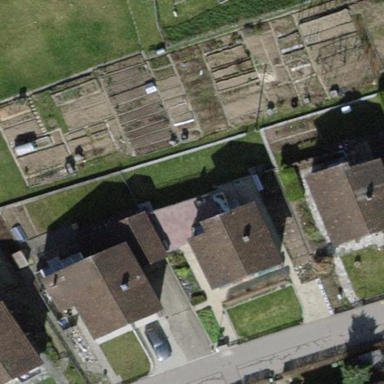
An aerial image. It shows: Area designated for allotments.